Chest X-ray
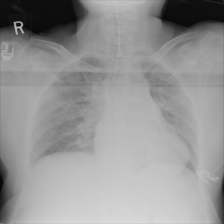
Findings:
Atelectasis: negative
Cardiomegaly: negative
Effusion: negative
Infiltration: negative
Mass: negative
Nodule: negative
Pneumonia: negative
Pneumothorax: negative
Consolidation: negative
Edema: negative
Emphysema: negative
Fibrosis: negative
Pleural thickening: negative
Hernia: negative